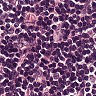
Metastatic tissue present: no